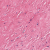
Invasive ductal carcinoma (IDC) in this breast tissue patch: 0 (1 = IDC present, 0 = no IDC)